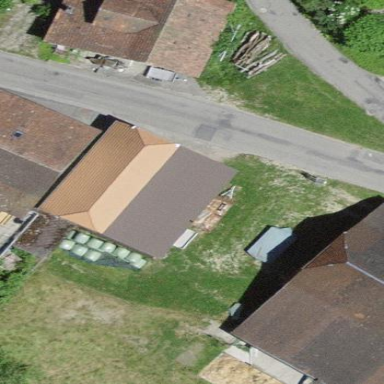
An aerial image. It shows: Barn.